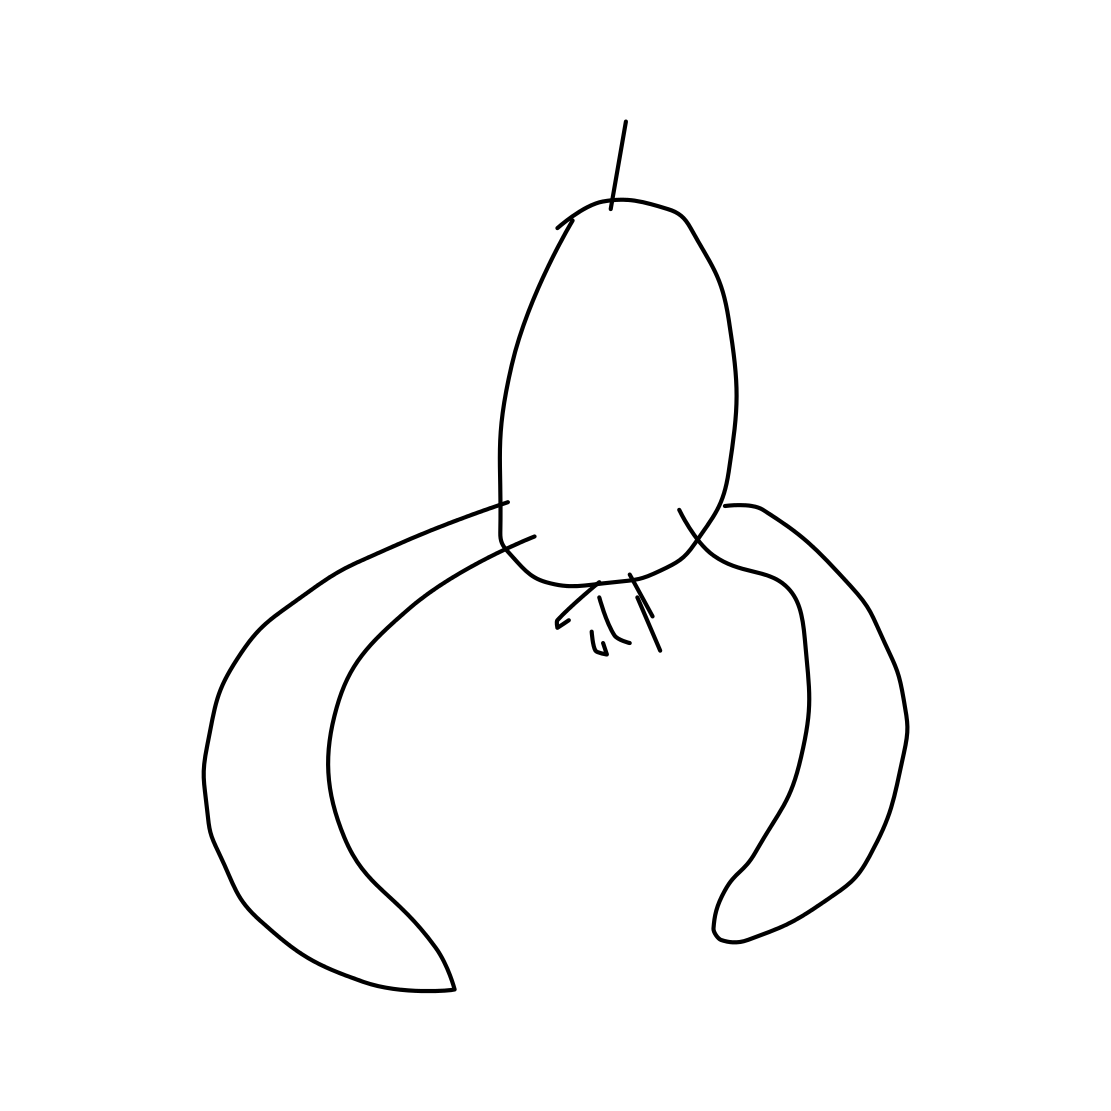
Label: lobster